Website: bh-photo
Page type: address-validator
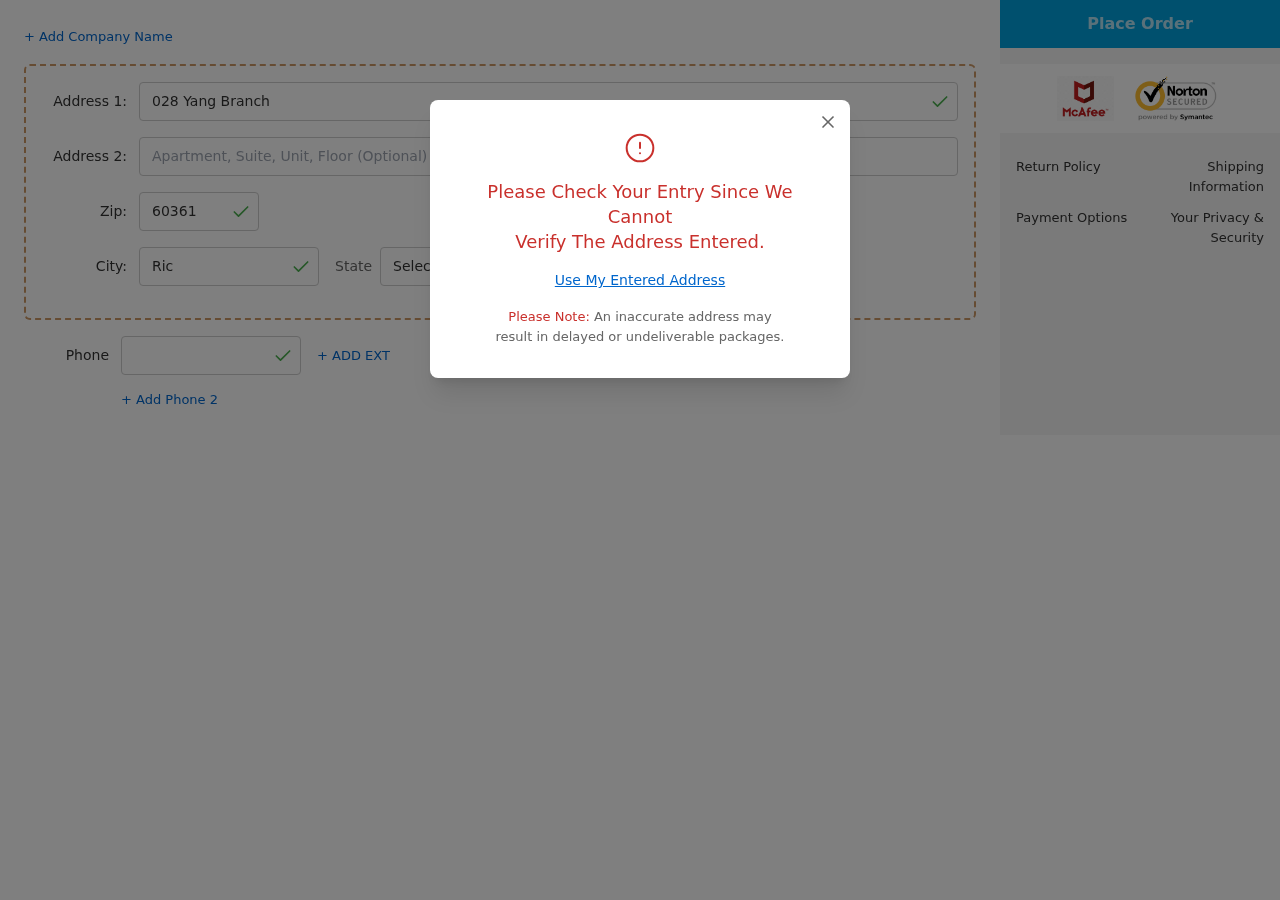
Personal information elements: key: PII_CITY
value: Richardland
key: PII_PHONE
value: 3849790006
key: PII_POSTCODE
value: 60361
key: PII_STATE_ABBR
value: TN
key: PII_STREET
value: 028 Yang Branch